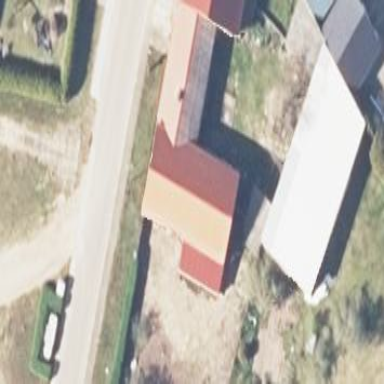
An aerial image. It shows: Building.